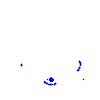
Particle: pion